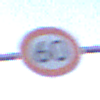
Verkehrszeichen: Geschwindigkeit60
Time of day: SunriseSunset
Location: Outdoor (Nature)
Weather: PartlyCloudy
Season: NotSpecified
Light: Natural